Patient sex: F
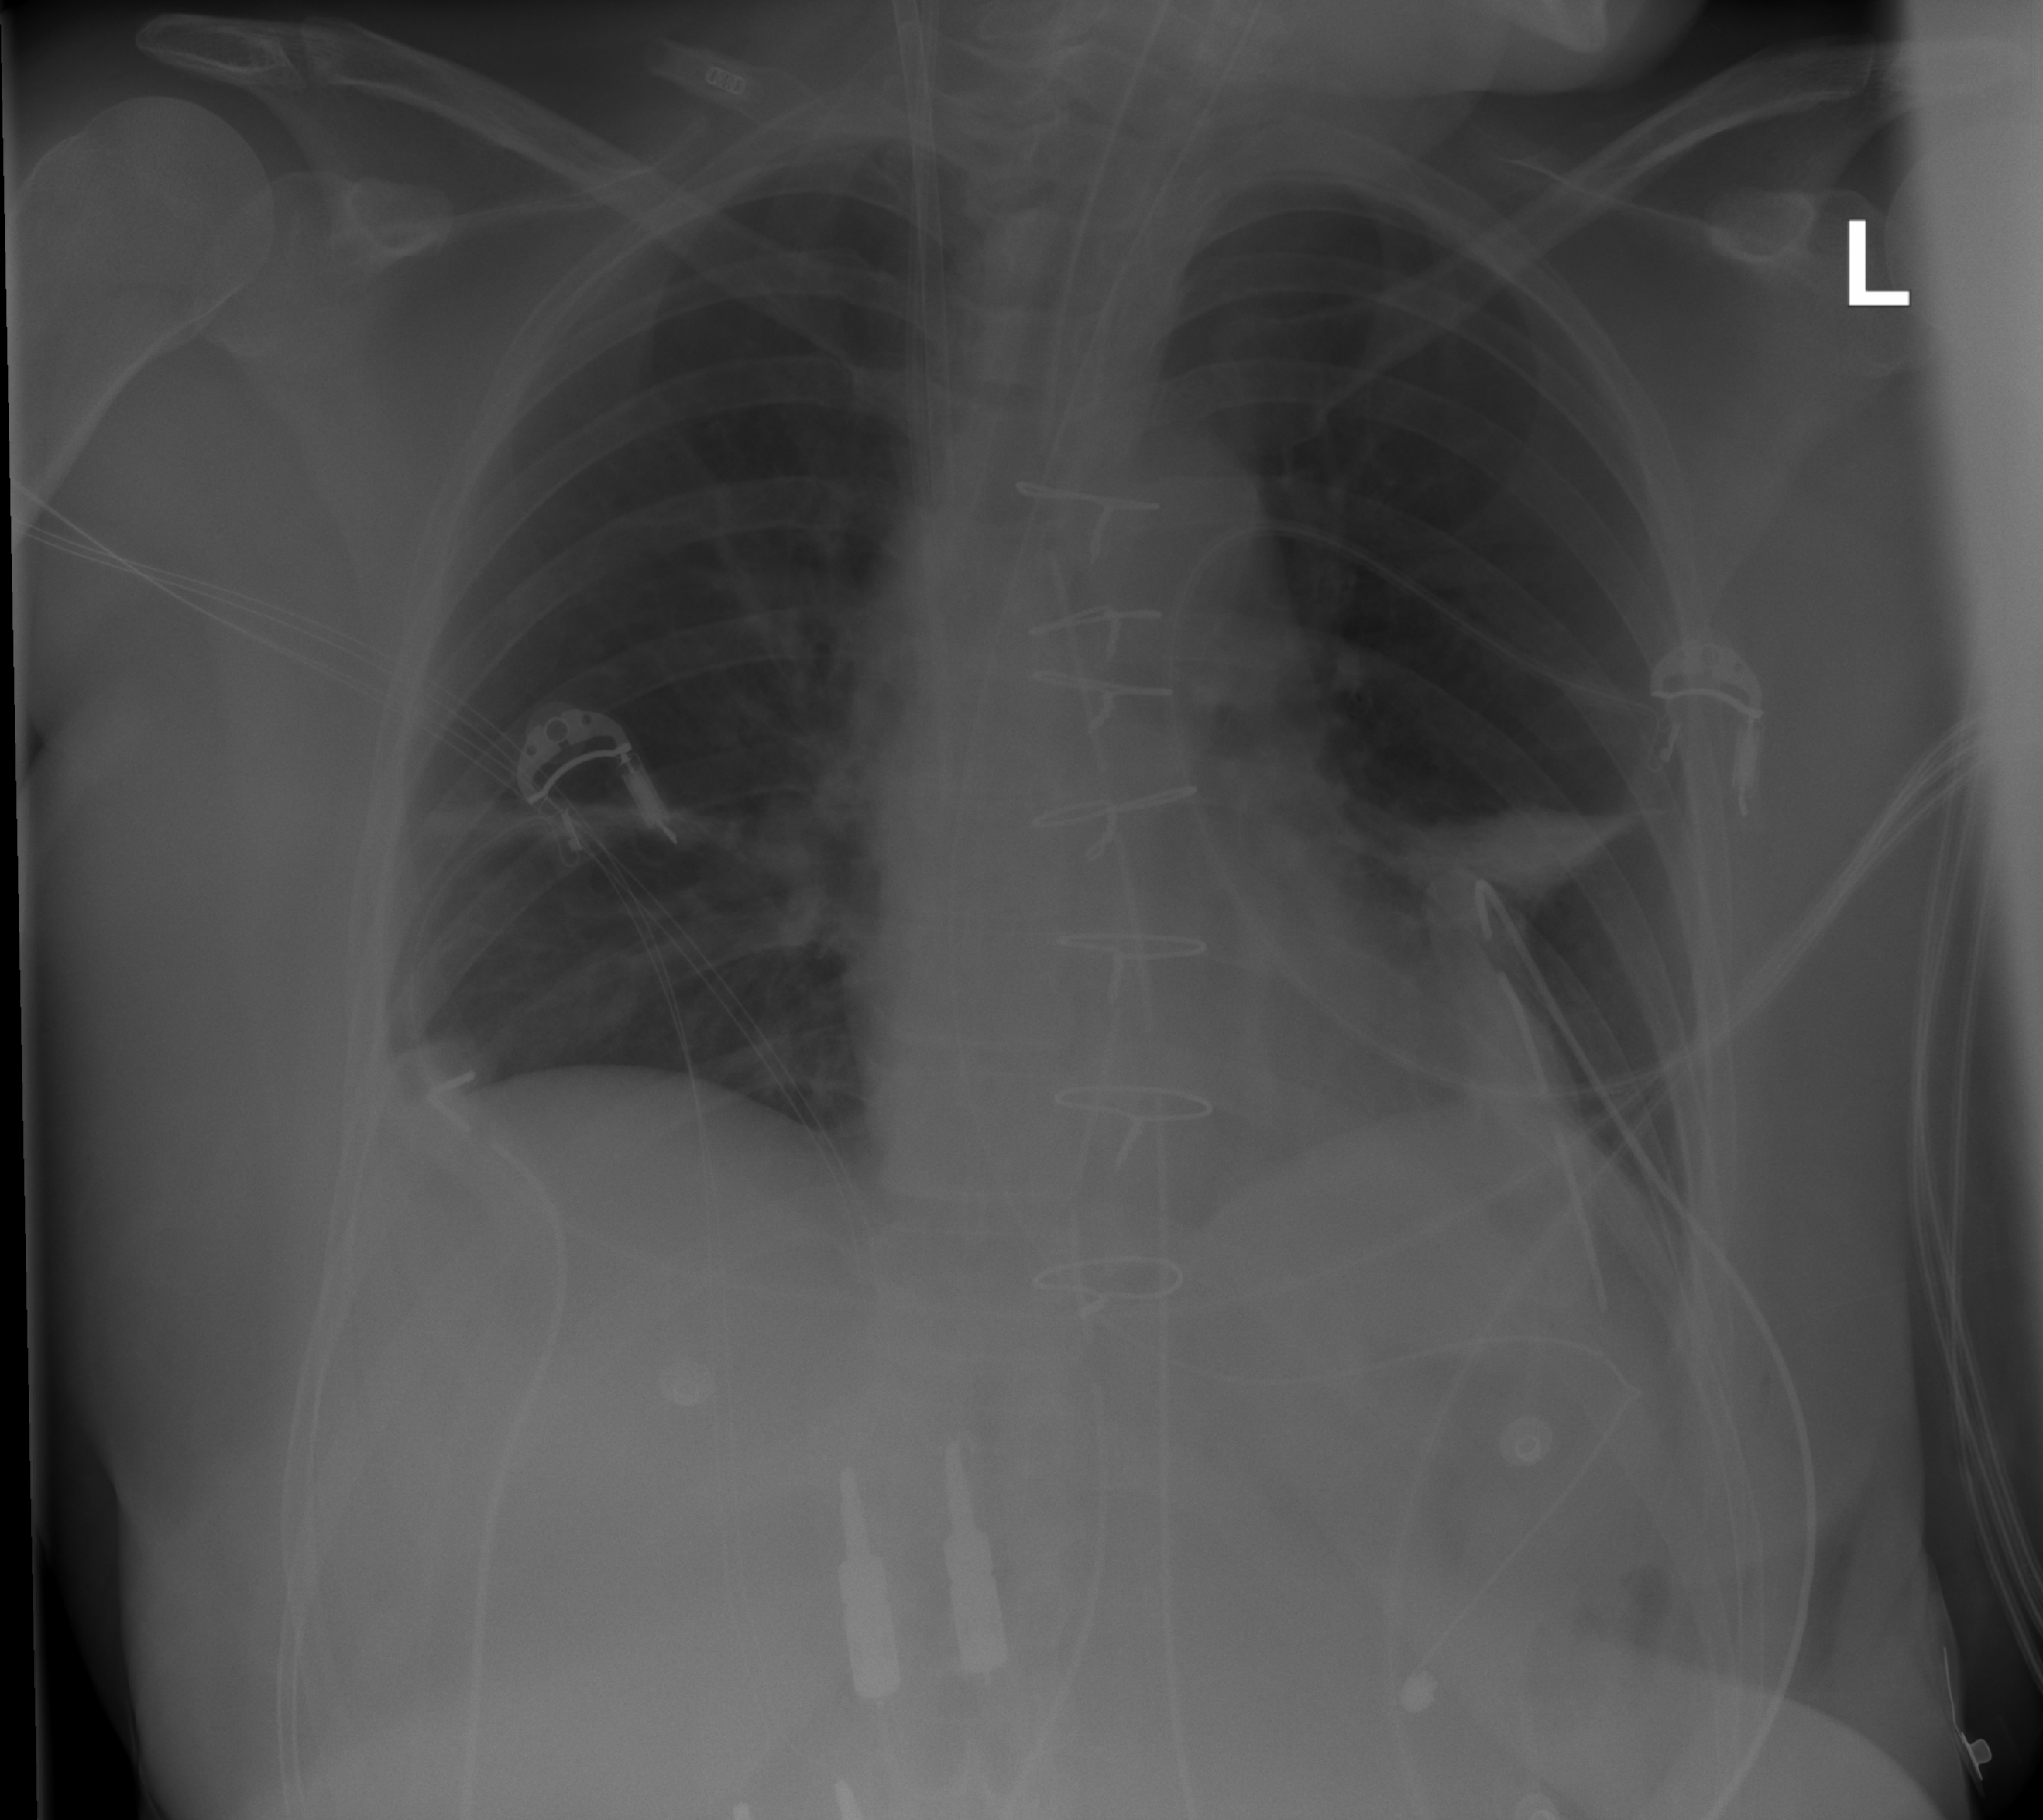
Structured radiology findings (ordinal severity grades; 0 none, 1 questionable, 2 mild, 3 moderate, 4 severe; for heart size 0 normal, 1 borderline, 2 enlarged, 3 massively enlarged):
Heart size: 0
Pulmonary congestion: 0
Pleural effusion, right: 0
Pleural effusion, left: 0
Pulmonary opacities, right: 0
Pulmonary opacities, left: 0
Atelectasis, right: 2
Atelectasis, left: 3